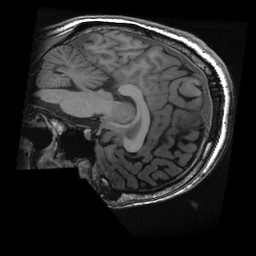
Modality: T1w
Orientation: sagittal
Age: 32
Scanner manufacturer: ge
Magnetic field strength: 3 T
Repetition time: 0.008324 s
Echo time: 0.003108 s